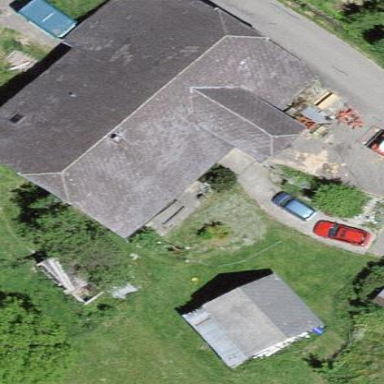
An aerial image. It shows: Farm building.